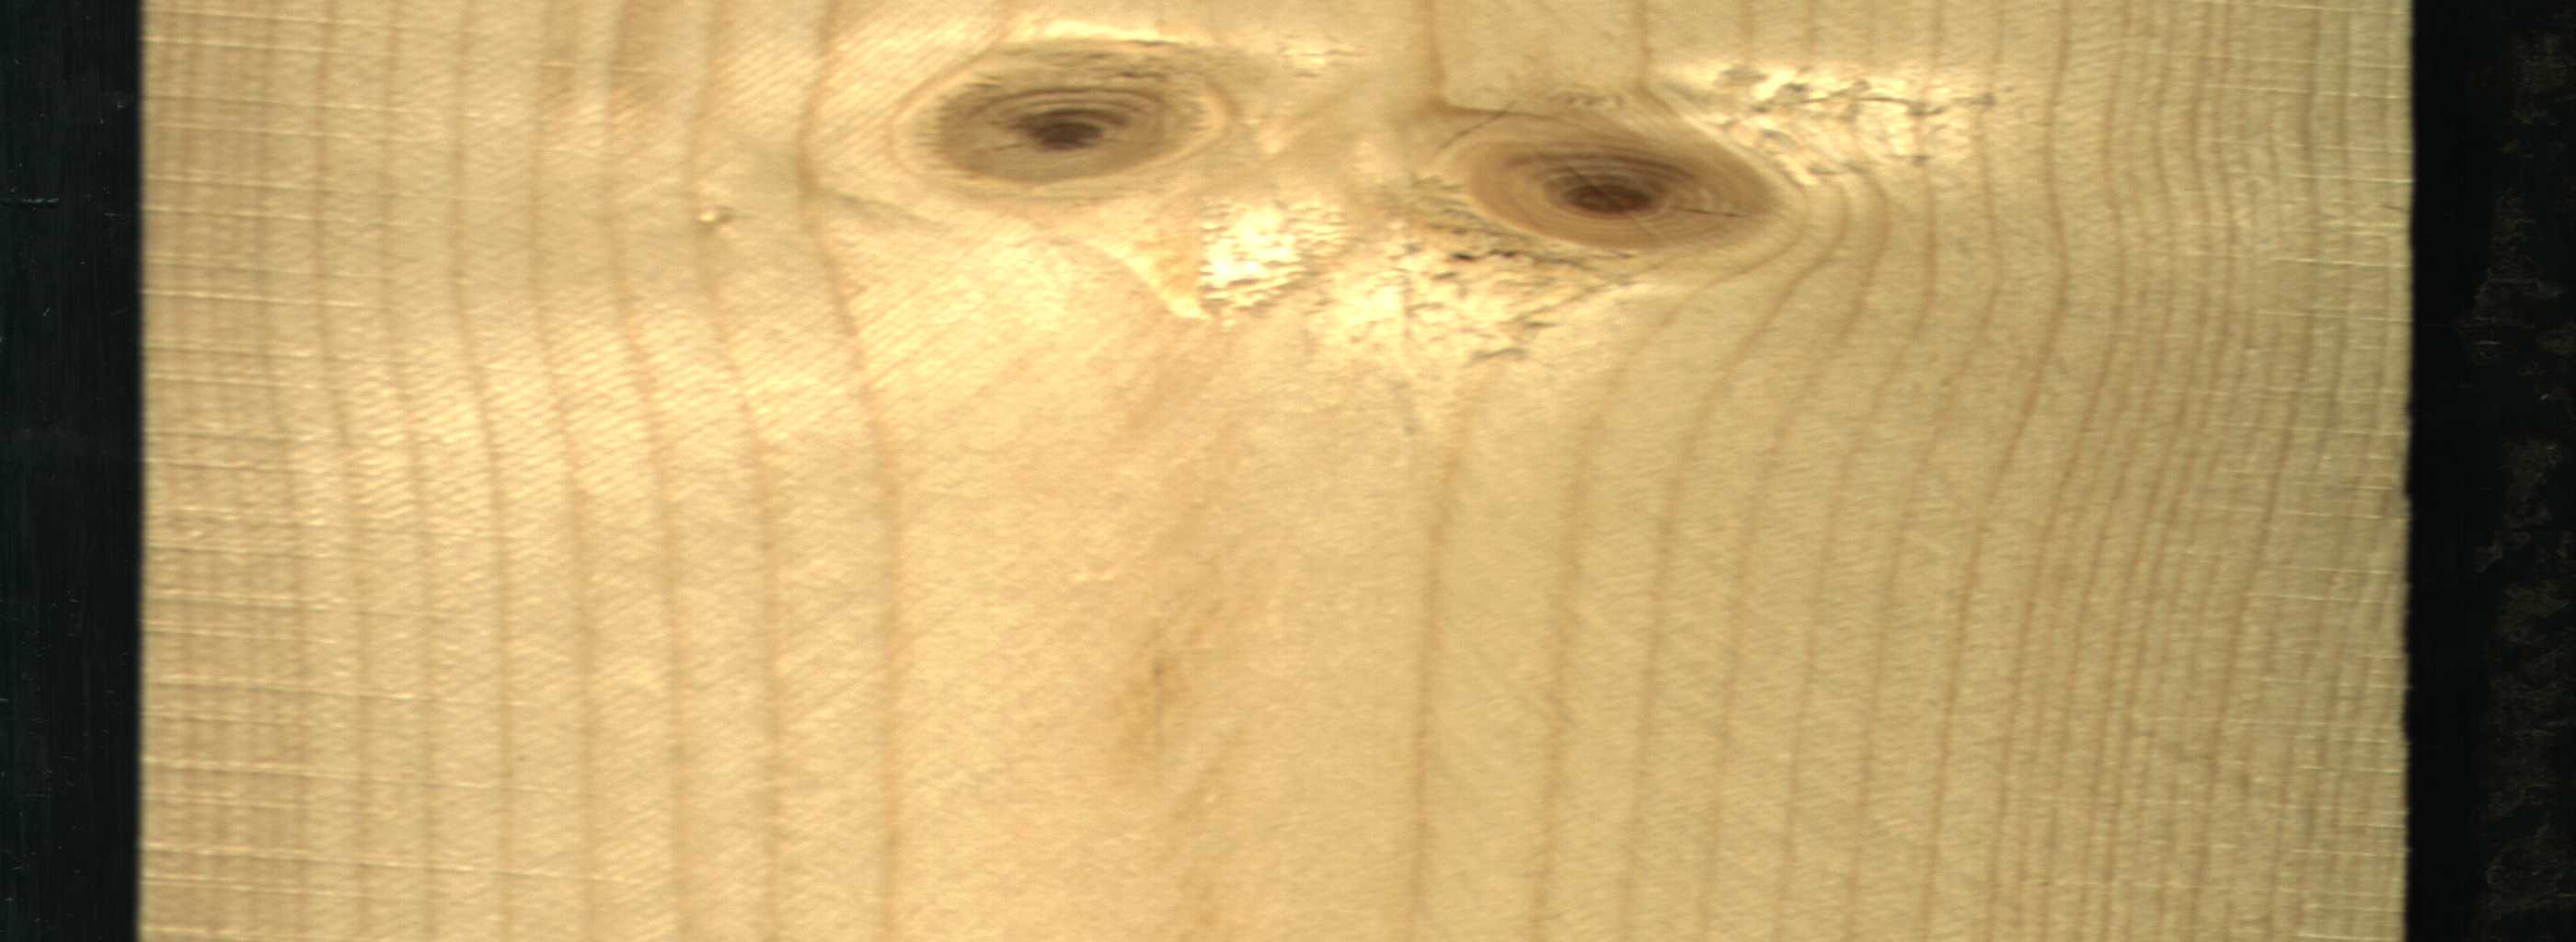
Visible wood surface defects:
Live_Knot
Live_Knot